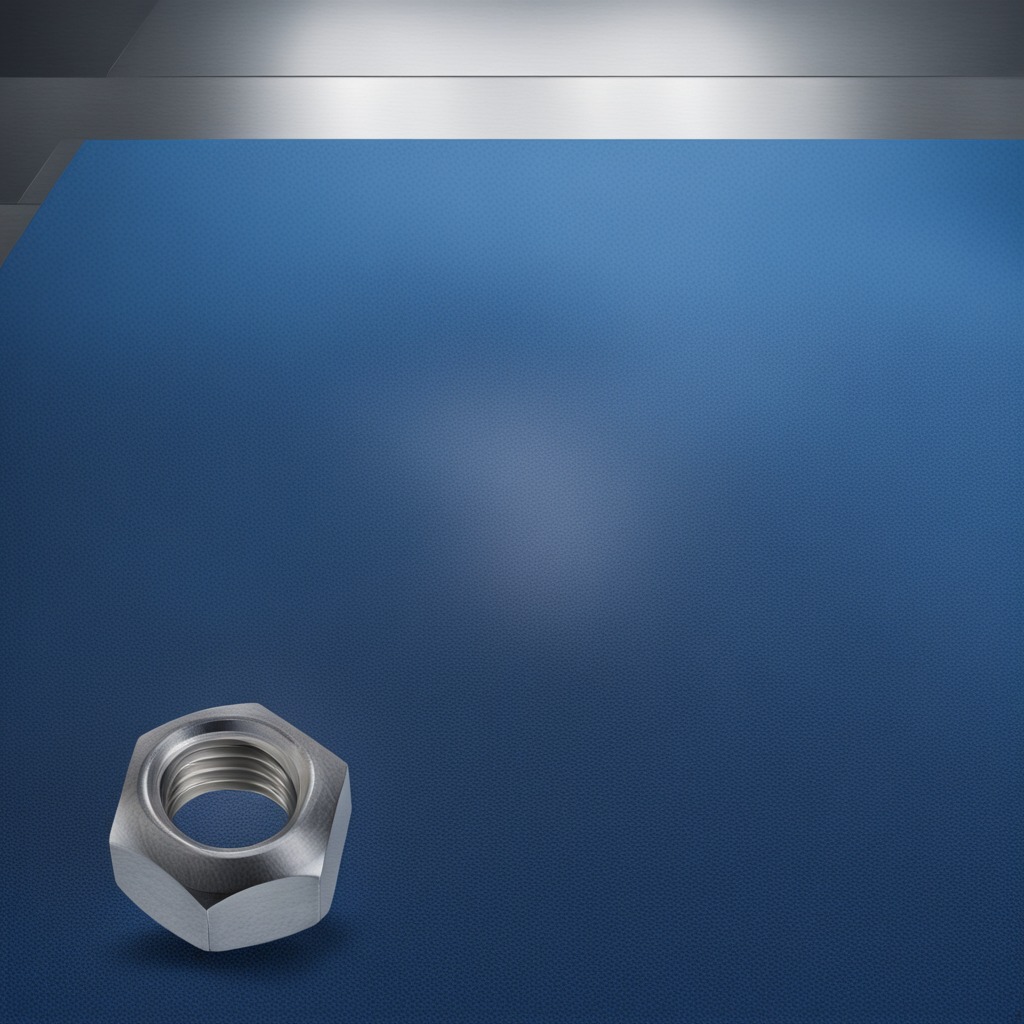
A metal nut lies on the granite tabletop.